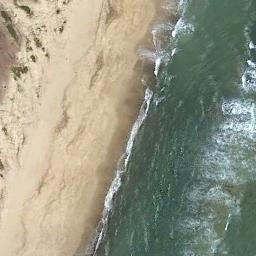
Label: beach